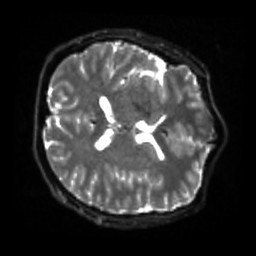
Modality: sbref
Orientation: axial
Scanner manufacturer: siemens
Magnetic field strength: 3 T
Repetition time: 4 s
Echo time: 0.0594 s